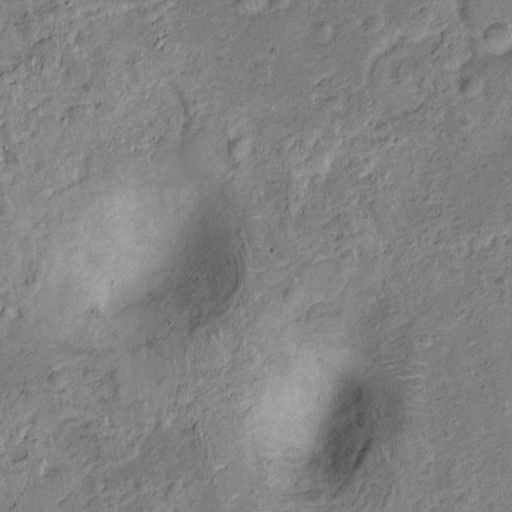
Objects detected: cone, cone